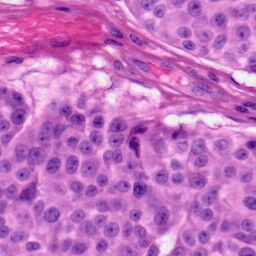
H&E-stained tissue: Skin